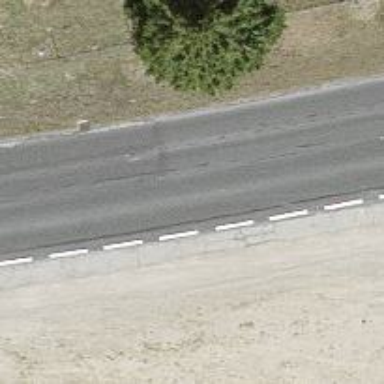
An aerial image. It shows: Tertiary road with asphalt surface.